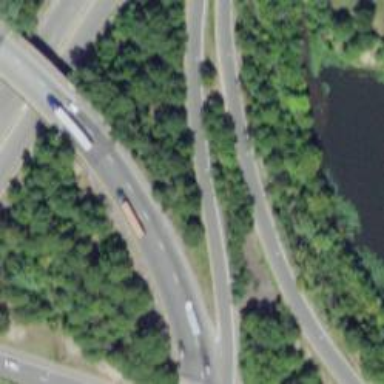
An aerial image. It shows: Interchange at motorway link.